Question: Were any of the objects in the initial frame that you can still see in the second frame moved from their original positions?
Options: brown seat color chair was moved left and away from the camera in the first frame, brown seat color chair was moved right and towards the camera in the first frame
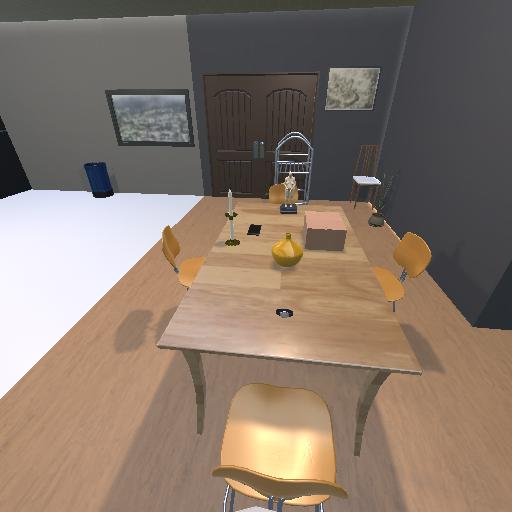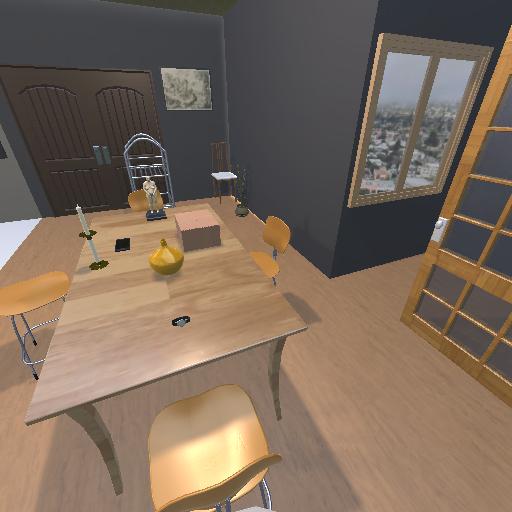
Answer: brown seat color chair was moved left and away from the camera in the first frame